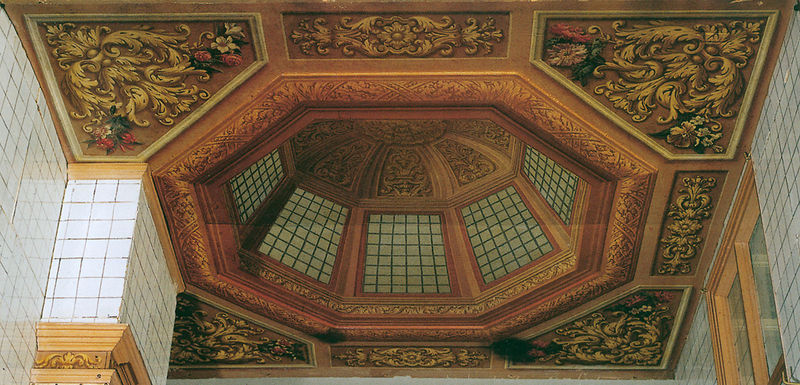
Titel: Puppenhaus von Petronella Oortman
Institution: Amsterdam, Rijksmuseum
Schlagwörter: blumen, fenster, rot, gold, decke, oktagon, ranken, perspektive, mauer, kuppel, detail, floral, ornamente, fliesen, kachel, kacheln, fließen, gebälk, sechseckig, kartuschen, lichtkuppel, rollwerk, octagon, illusiom, ornamentfeld